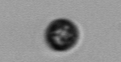
Label: Dinophyceae